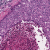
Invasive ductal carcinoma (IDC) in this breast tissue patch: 0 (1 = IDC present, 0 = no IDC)